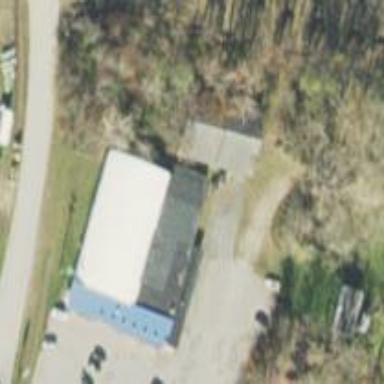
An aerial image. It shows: Building housing bowling alley.